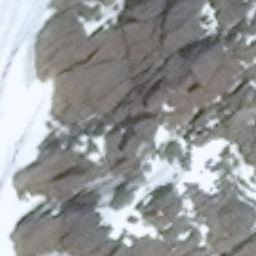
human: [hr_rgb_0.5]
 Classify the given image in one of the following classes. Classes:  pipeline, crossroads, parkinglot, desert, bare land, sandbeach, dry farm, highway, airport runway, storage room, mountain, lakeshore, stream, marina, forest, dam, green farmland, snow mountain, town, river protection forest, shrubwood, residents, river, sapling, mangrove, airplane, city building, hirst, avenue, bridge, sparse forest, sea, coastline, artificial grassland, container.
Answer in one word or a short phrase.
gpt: snow mountain